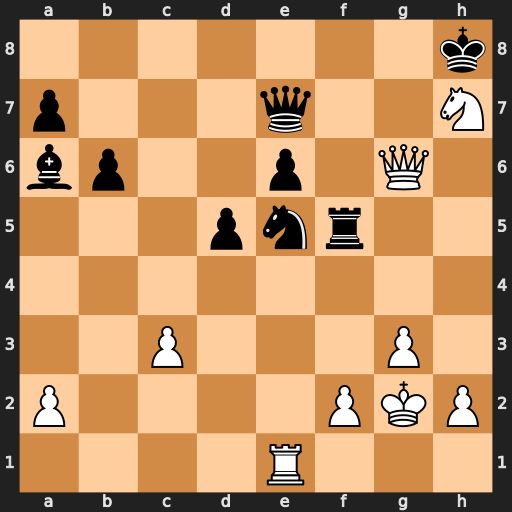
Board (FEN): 7k/p3q2N/bp2p1Q1/3pnr2/8/2P3P1/P4PKP/4R3
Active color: w
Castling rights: -
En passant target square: -
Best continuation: Rxe5